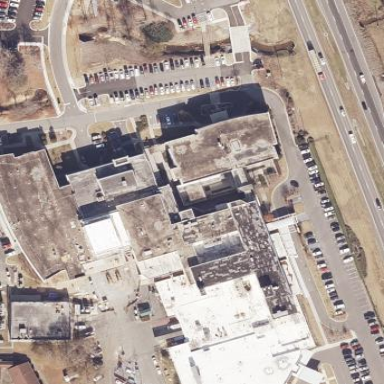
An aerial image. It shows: Hospital.